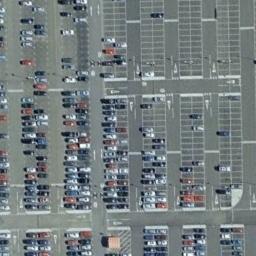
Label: parking_lot